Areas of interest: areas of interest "Industrial"
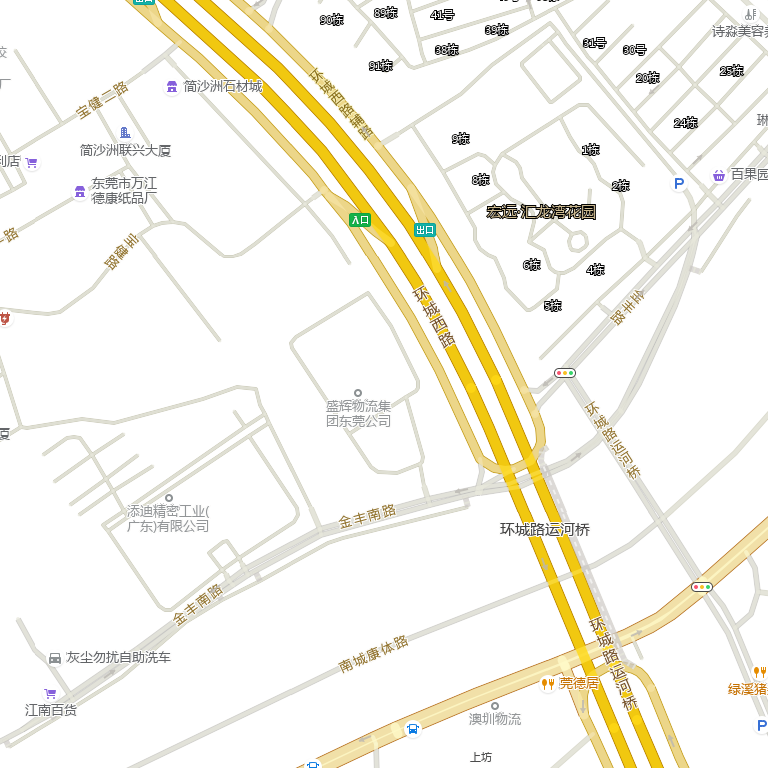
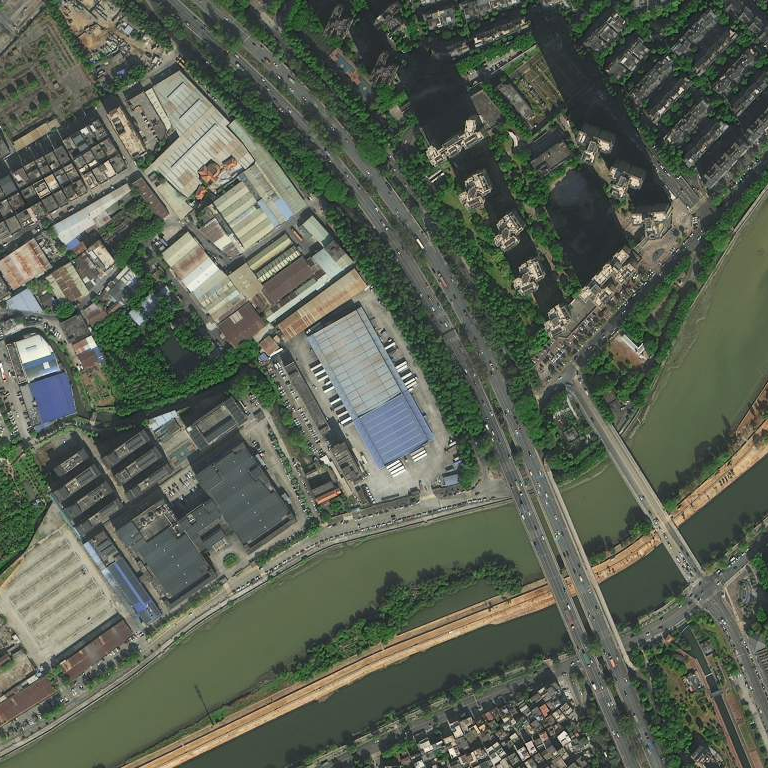